Question: While using HTTP/HTTPS as load balancer protocol we get the requested origin protocol (i.e. it is HTTP or HTTPS) from 'x-forwarded-protocol' header.
Now, using this header in nginx configuration it can be determined that whether the originating call was from HTTP or HTTPS and action could be performed accordingly.
But if the ELB listeners configuration is as shown in the below image, then how to determine that the request has come via port 80 or port 443?

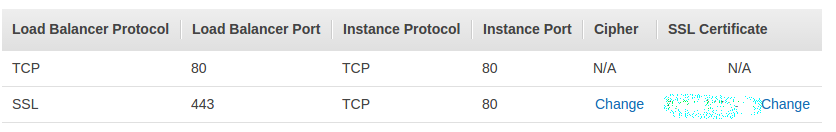
Answer: You have a couple of options, at least:
Option 1 is not to send both types of traffic to the same port on the instances. Instead, configure the application to listen on an additional port, such as 81 or 8080, and send the SSL-originating traffic there. Then use the port where the traffic arrives at the instance, to differentiate between the two types of traffic.
Option 2 is to enable the 'PROXY' protocol on the ELB, after modifying the application to understand it. This has the advantage of also giving you the client IP address.
<URL>
<URL>